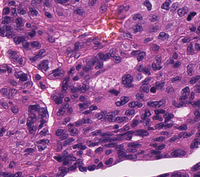
Tumor epithelial tissue: yes
Tumor-associated stroma tissue: no
Normal tissue: no